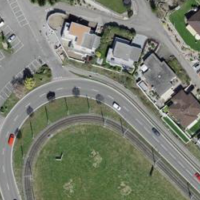
EUNIS habitat code: 57
Species observed at this site:
Medicago sativa